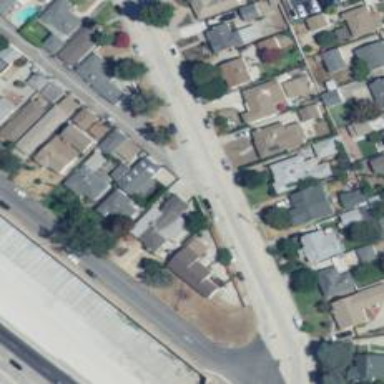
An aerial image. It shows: Alleyway designated as service road.